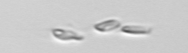
Label: Dinobryon